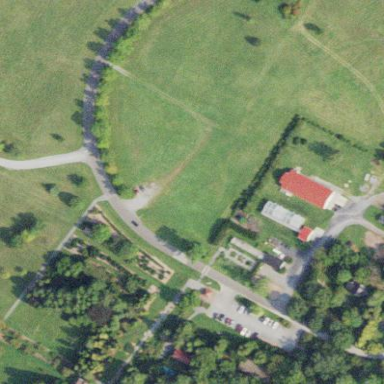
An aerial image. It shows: Parking area with grass surface.